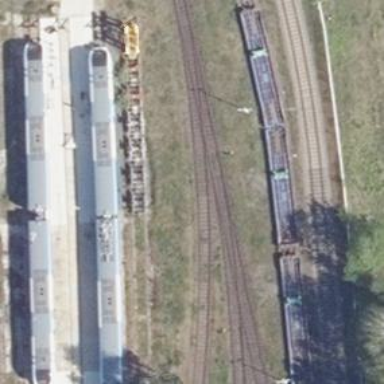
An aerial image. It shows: Railway switch.